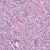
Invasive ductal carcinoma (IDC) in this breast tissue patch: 1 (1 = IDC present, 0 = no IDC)